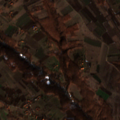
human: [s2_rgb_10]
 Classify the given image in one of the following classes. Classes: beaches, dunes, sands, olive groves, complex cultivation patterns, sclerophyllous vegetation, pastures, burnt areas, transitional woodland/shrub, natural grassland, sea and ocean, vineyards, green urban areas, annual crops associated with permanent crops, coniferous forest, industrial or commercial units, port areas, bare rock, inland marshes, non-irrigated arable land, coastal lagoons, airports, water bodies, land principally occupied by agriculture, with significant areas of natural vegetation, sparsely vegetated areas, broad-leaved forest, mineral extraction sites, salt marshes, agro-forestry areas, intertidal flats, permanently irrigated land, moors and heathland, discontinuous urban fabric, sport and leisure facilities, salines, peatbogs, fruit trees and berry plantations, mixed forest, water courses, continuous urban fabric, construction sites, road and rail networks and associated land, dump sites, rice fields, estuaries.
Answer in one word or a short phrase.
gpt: complex cultivation patterns, land principally occupied by agriculture, with significant areas of natural vegetation, broad-leaved forest